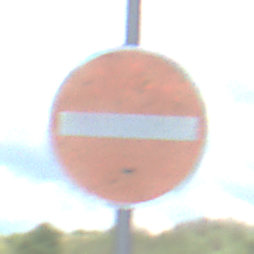
Verkehrszeichen: VerbotDerEinfahrt
Umgebung: Outdoor, Nature
Tageszeit: Midday
Wetter: PartlyCloudy
Licht: Natural
Jahreszeit: NotSpecified
Kontrast: HighContrast